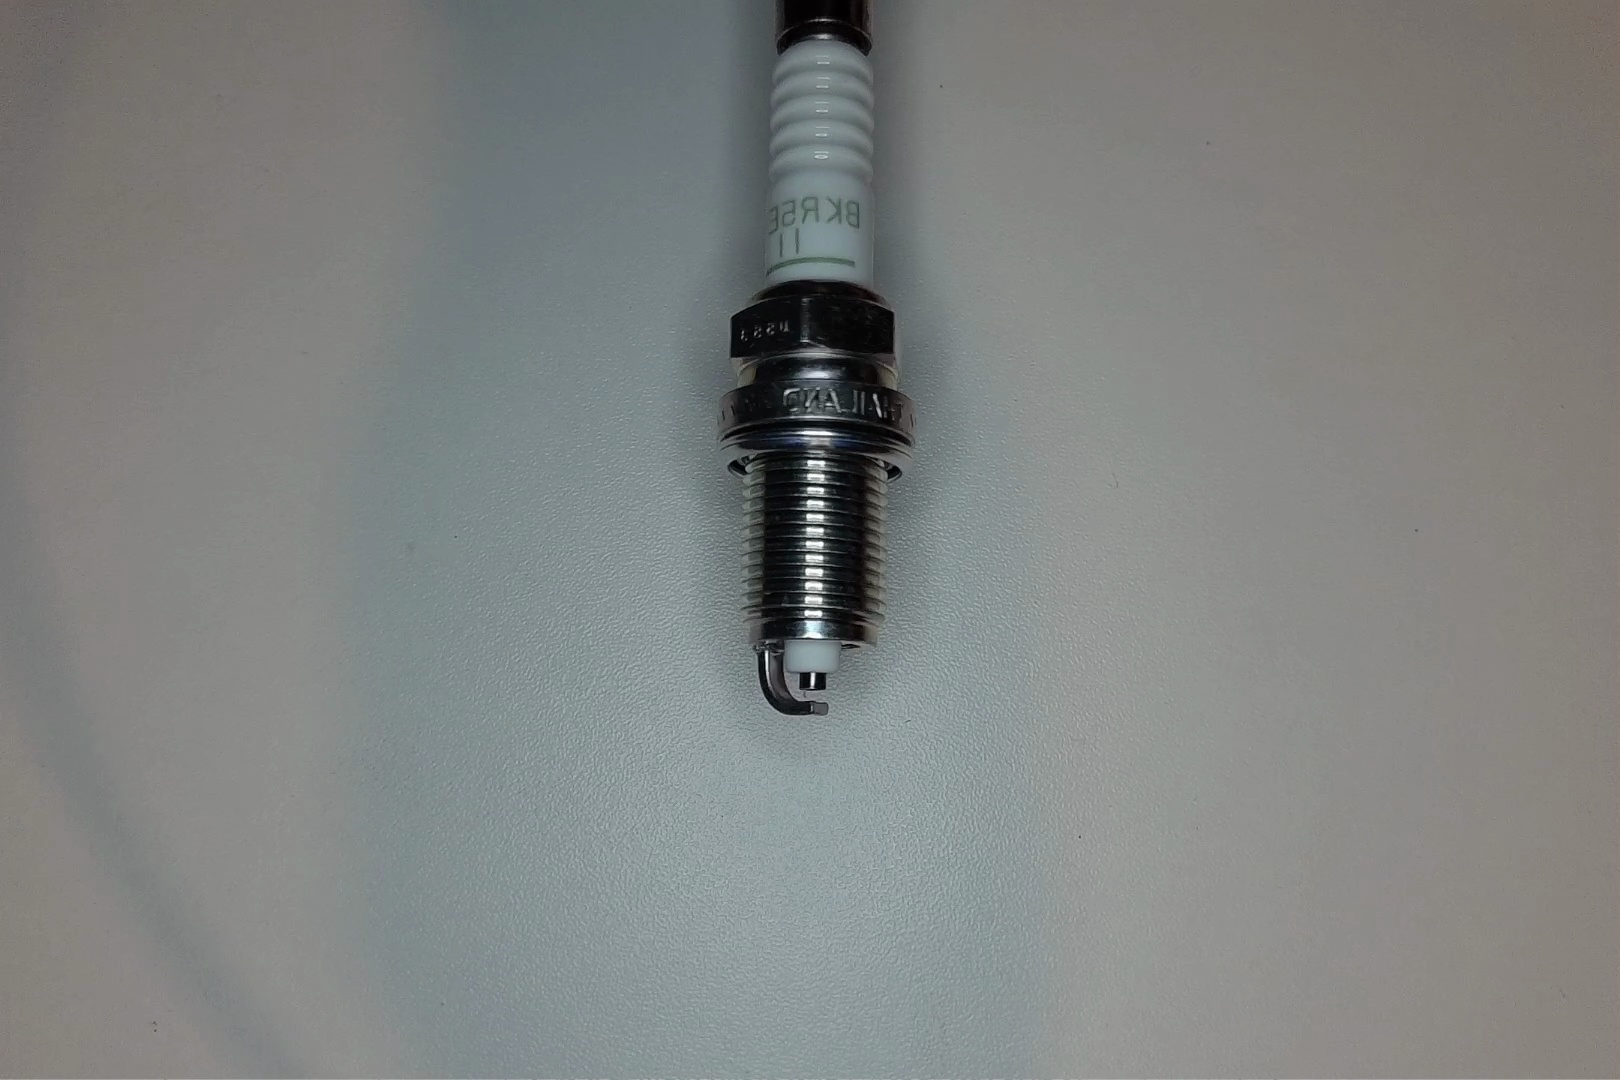
Label: normal